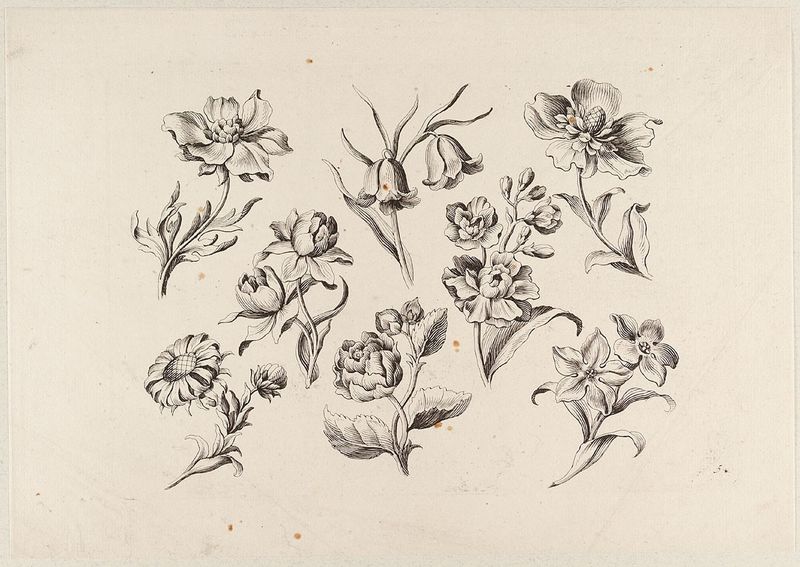
Titel: Streublumen
Künstler: Johann Christoph Schmidhammer
Standort: Hamburg
Institution: Museum für Kunst und Gewerbe Hamburg
Schlagwörter: blumen, papier, grafik, graphik, fotografie, photographie, druckgraphik, druckgrafik, stich, kupferstich, botanik, wasserzeichen, reproduktionen, druckerzeugnisse, blüte, ornamentstich